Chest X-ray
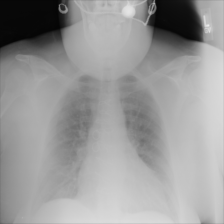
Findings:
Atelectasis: negative
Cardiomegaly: negative
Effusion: negative
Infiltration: negative
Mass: negative
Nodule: negative
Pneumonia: negative
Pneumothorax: negative
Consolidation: negative
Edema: negative
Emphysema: negative
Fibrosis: negative
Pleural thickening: negative
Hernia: negative